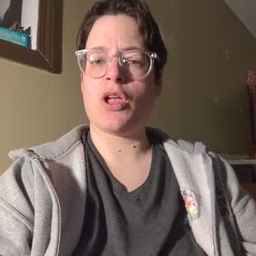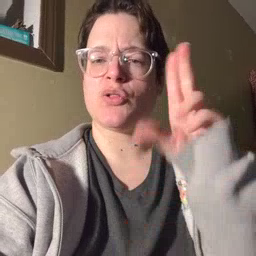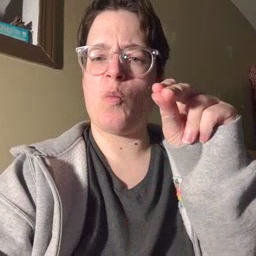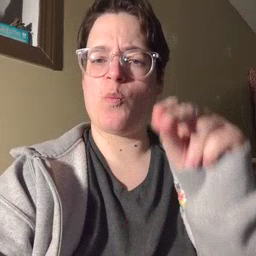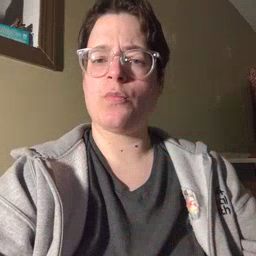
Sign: no